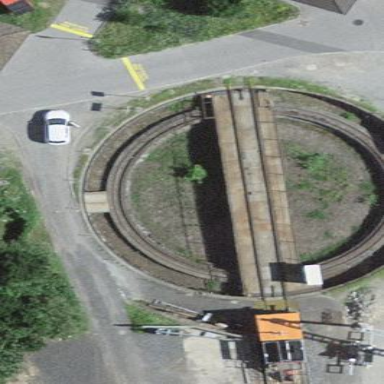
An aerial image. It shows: Railway turntable.